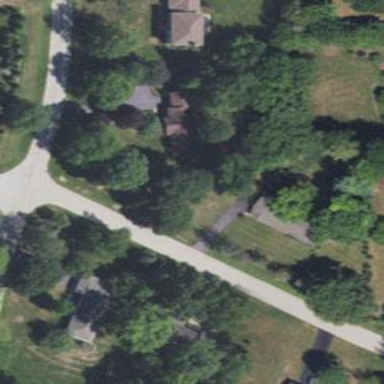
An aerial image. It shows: Driveway leading to service road.